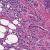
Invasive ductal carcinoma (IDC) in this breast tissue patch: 0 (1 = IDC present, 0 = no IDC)